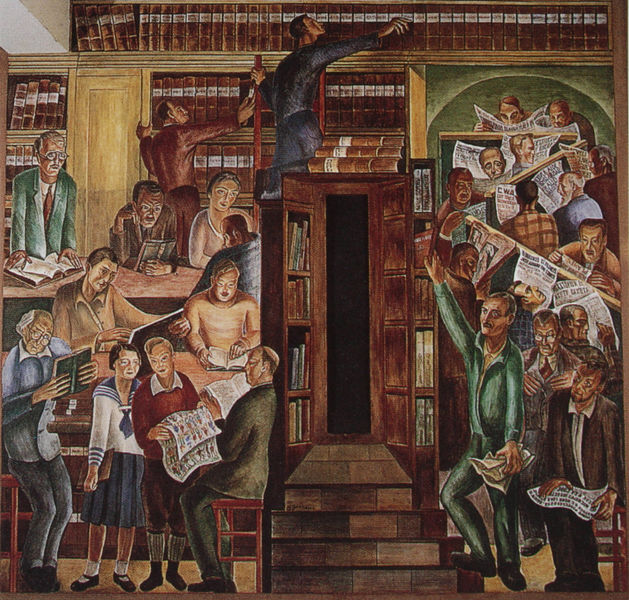
Titel: Library
Künstler: Bernhard Zakheim
Standort: San Francisco (California)
Institution: Coit Tower
Schlagwörter: blau, mann, frauen, grün, menschen, mädchen, braun, fenster, frau, haar, holz, männer, schwarz, stuhl, stühle, tisch, tische, tür, rot, herren, anzug, hemd, jacke, regal, herr, haare, blatt, kinder, bücher, papier, schrank, sitz, bogen, modern, amerika, bank, hocker, leiter, treppe, treppen, lesen, stufe, stufen, bögen, eingang, gang, treppenstufen, buch, zeitung, brille, jacken, matrose, türstock, menschenmenge, magazin, bücherregal, buchrücken, treppenstufe, matrosenkleid, bibliothek, bücherei, kontor, leser, regale, presse, archiv, universität, regel, folianten, bände, zeitungen, zwanziger jahre, bildung, wissen, lesesaal, magazine, intelektuelle, aktuelles, archivar, bibliothekar, bürokraten, redaktion